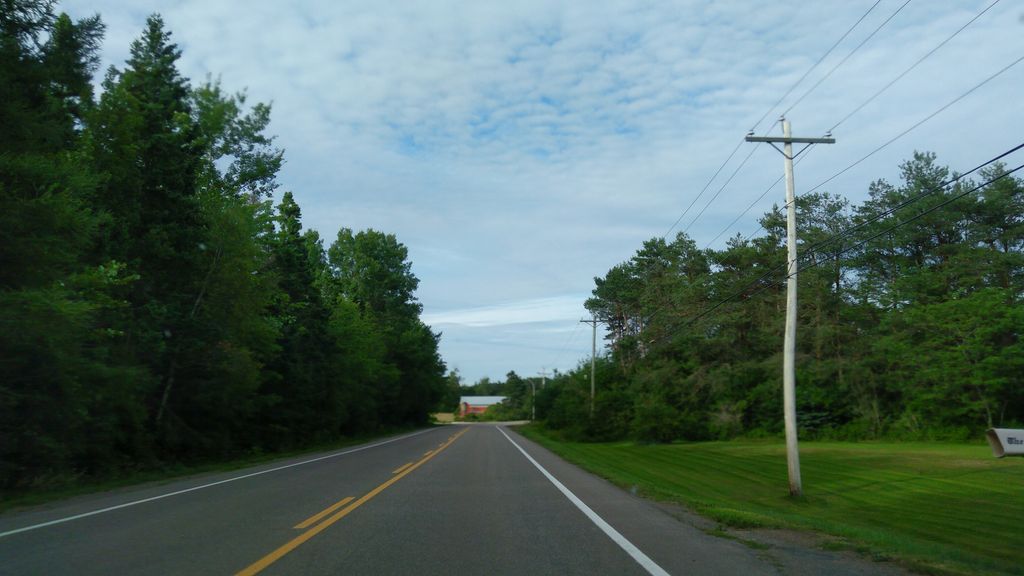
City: charlottetown